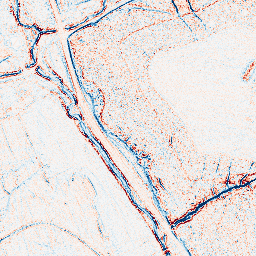
Category: edge_preserving
Decomposition family: bilateral
Decomposition parameters: d: 5
sigma_color: 100
sigma_space: 150
Upsampling method: lanczos
Upsampling parameters: scale: 4
Upsampling scale: 4